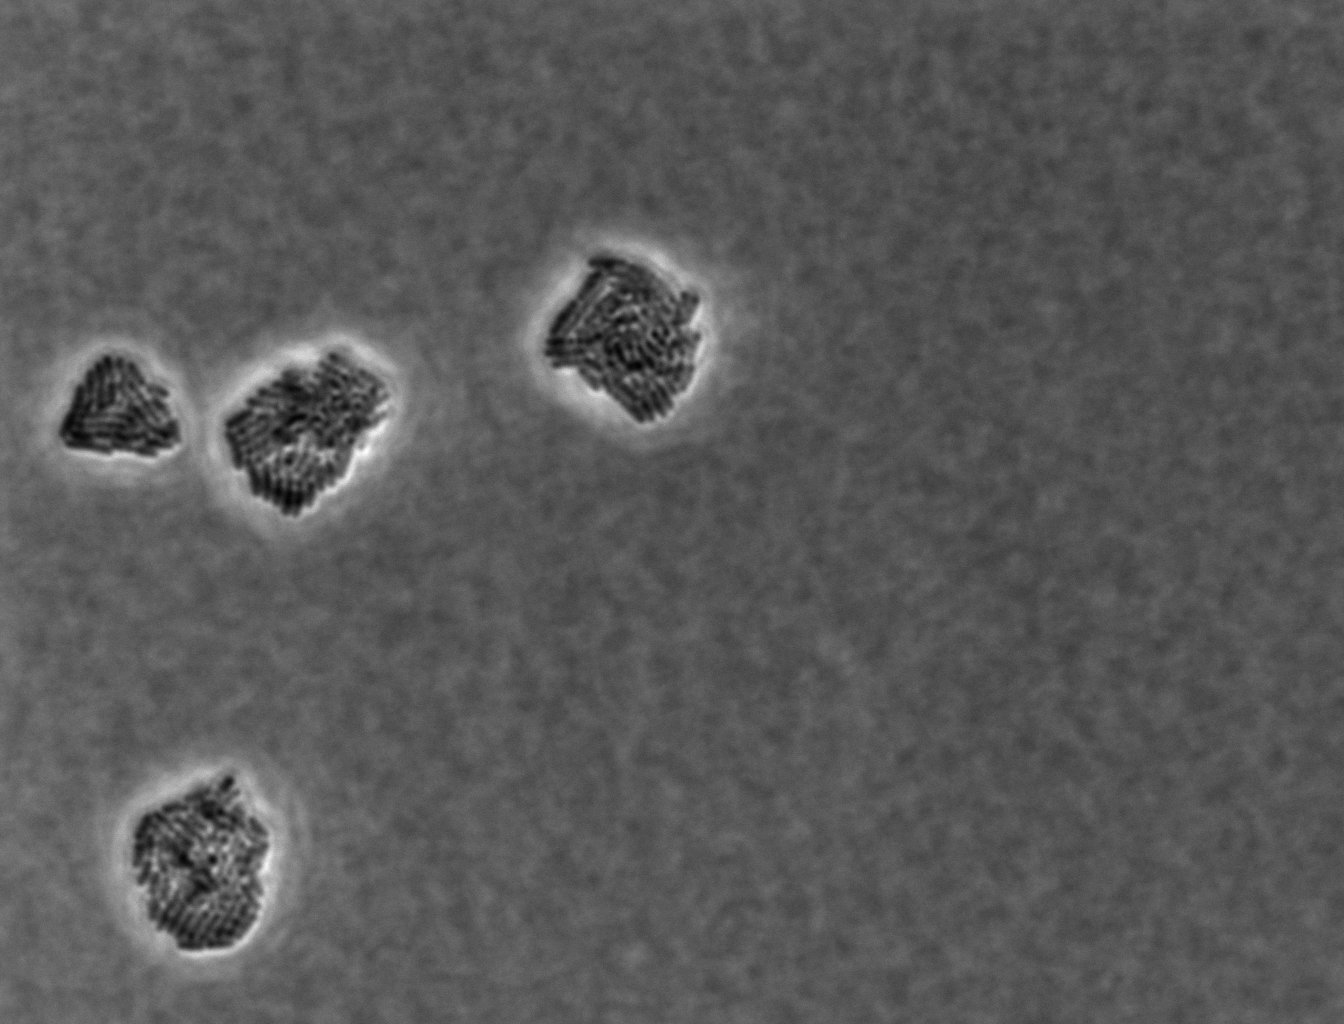
Defocused phase contrast microscopy, 60x objective, 3 h incubation